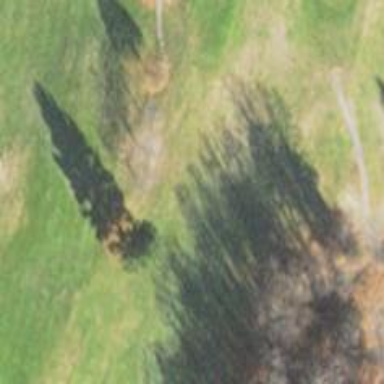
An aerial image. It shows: Lush grass fairway on golf course.